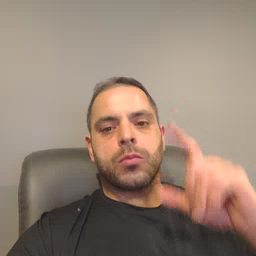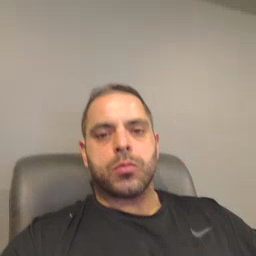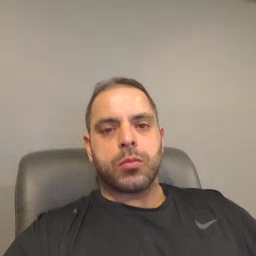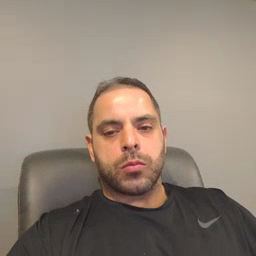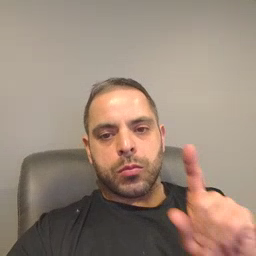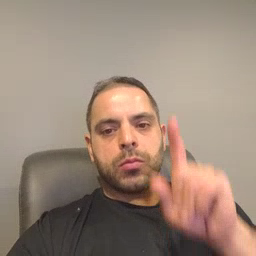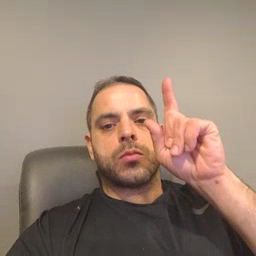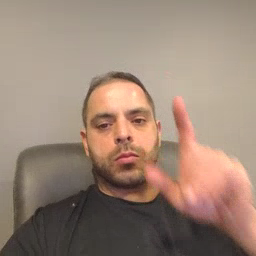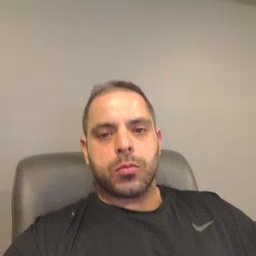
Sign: up